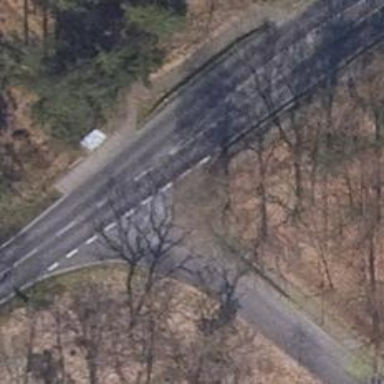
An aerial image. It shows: Secondary road with asphalt surface.